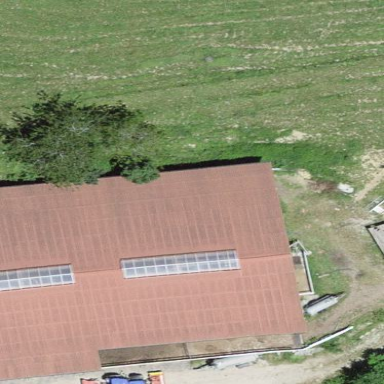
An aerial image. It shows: Barn.